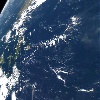
Label: water